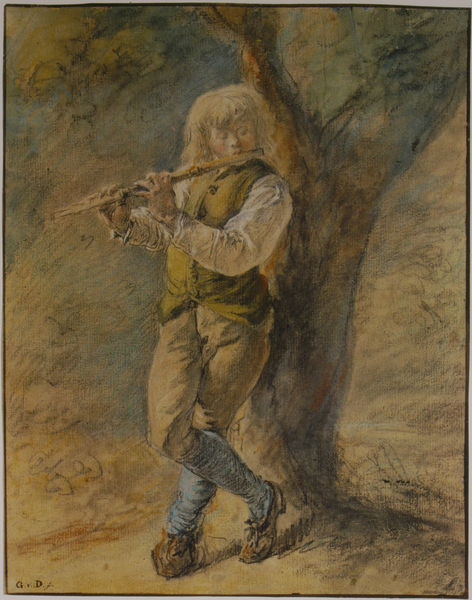
Titel: Der stehende Cantius Dillis, Flöte spielend, von vorne gesehen
Künstler: Johann Georg von Dillis
Standort: München
Institution: Privatbesitz
Schlagwörter: baum, blau, blätter, gemälde, hand, himmel, kopf, mann, schatten, weiß, aquarell, gelb, grün, landschaft, ocker, äste, braun, finger, frisur, grau, haar, kreide, licht, mund, nase, pastell, schwarz, zeichnung, blick, gras, rot, wiese, beige, blond, hemd, hose, arme, augen, falten, gesicht, stehen, bildnis, hände, porträt, öl, ast, baumstamm, natur, stamm, gewand, gold, haare, kind, musik, musiker, locken, rokoko, genre, beine, farbig, wangen, papier, gamasche, schuhe, studie, sepia, lehnen, spielen, musizieren, socken, junge, knöpfe, jacket, weste, geschlossen, bauer, spiel, strümpfe, knabe, bub, traum, monogramm, quer, bürgertum, schritt, geschlossene augen, flöte, querflöte, veste, versunken, leder, wams, kniebundhose, anlehnen, gamaschen, flötenspieler, lied, musikant, bund, holzschuhe, gouache, kniehose, pastellkreide, kreidezeichnung, shuhe, bundhose, überkreuz, ständchen, melodie, kniesocken, knickebocker, floette, spieler der flöte, blaue strümpfe